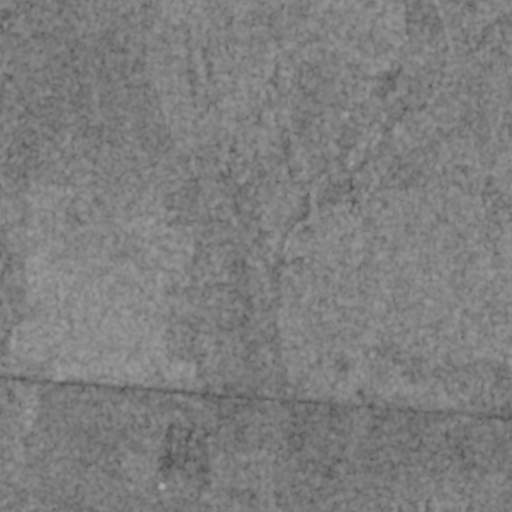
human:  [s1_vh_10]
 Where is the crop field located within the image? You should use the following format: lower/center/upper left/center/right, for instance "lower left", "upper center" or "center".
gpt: The crop field is located in the lower right of the image.
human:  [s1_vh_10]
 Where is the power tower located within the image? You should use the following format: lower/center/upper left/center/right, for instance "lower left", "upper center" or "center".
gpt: The power tower is located in the upper right of the image.
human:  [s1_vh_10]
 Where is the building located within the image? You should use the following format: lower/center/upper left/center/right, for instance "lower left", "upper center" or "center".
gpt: There is no building in the image.

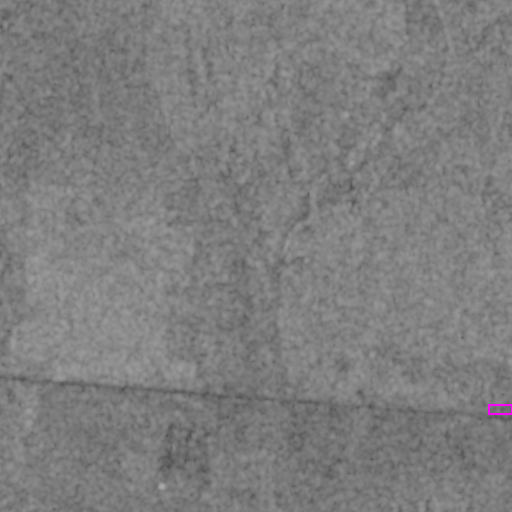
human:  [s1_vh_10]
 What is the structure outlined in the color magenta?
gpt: The structure outlined in magenta is a crop field.
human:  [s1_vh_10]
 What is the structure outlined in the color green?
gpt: There is no green outline.